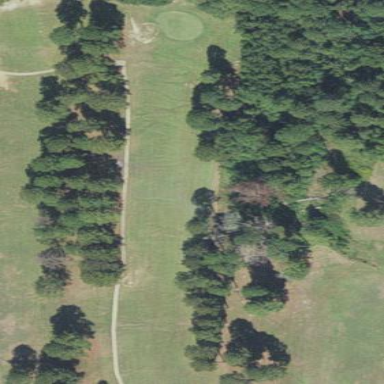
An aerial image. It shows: Scenic golf fairway.